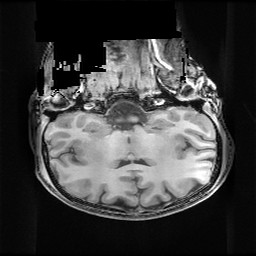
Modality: T1w
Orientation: sagittal
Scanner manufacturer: ge
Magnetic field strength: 3 T
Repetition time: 0.009184 s
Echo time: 0.00368 s